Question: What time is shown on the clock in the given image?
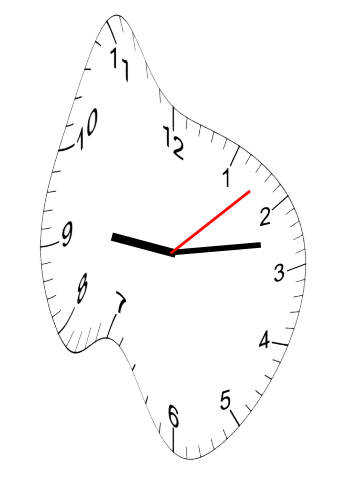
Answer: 09:13:08